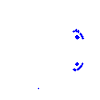
Particle: kaon